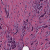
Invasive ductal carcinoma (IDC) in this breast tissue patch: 1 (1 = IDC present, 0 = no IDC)